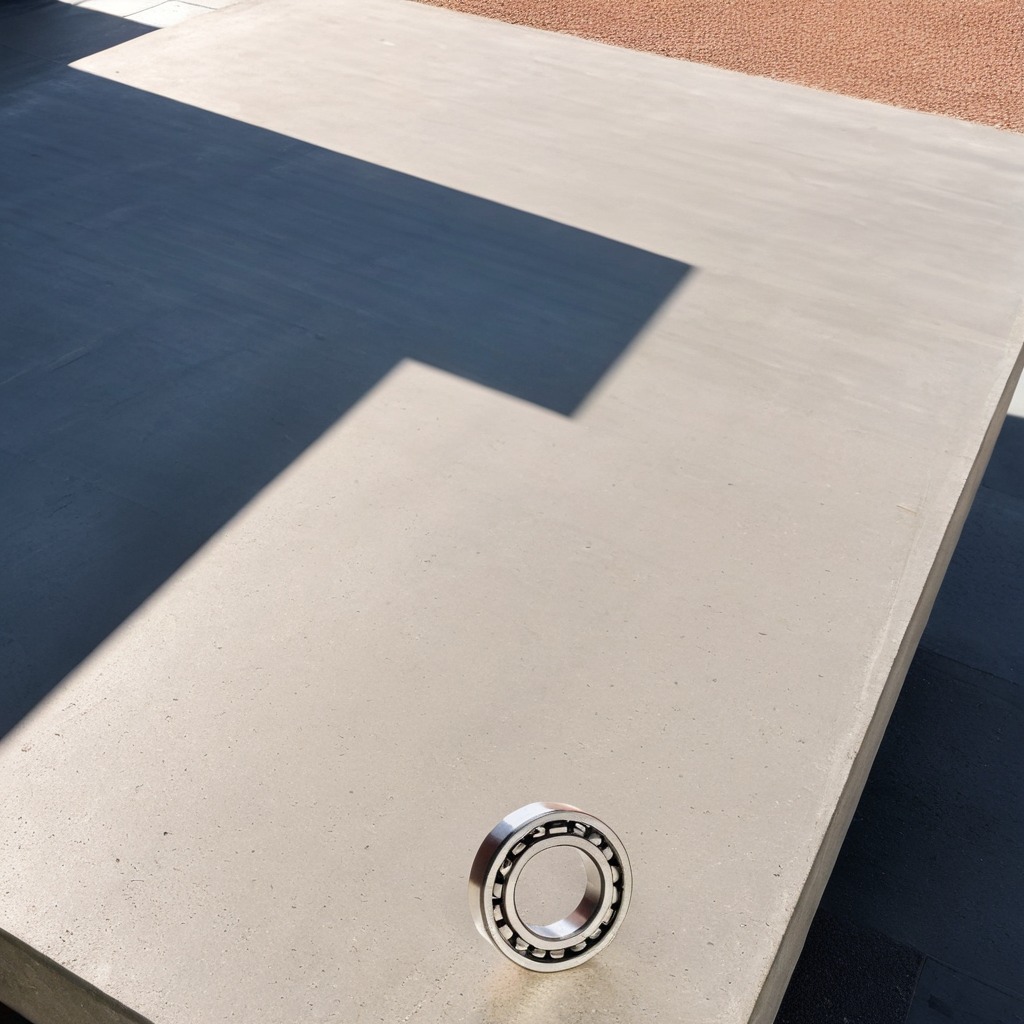
A metal ball bearing is lying on a concrete workbench.